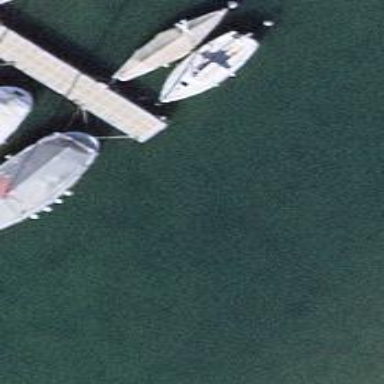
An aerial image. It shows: Man-made pier.